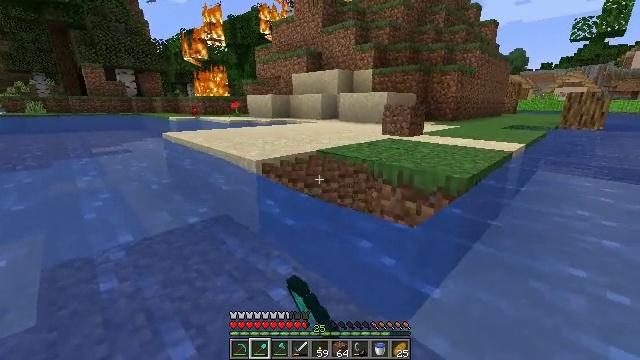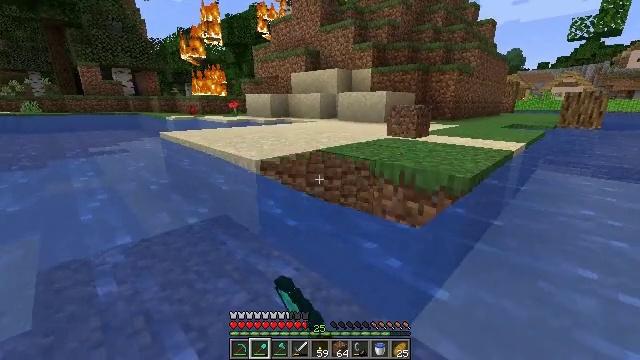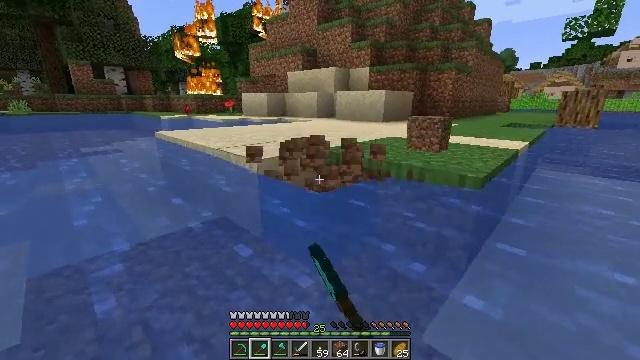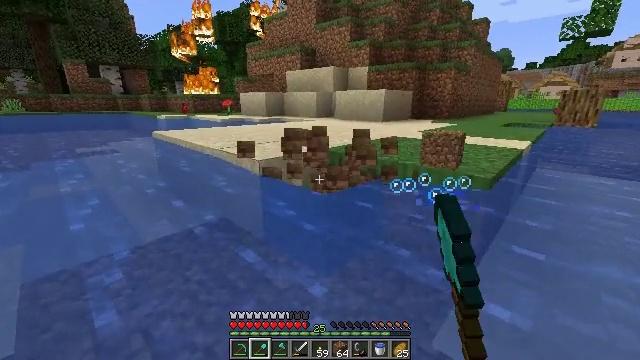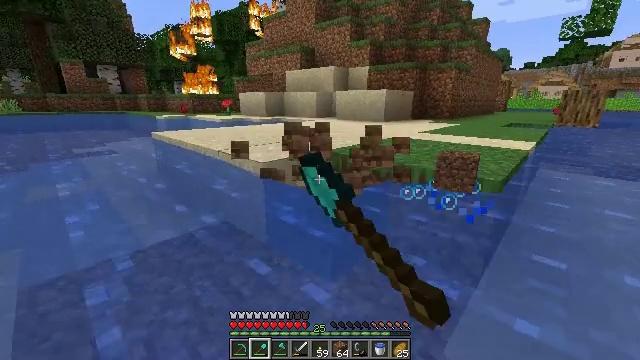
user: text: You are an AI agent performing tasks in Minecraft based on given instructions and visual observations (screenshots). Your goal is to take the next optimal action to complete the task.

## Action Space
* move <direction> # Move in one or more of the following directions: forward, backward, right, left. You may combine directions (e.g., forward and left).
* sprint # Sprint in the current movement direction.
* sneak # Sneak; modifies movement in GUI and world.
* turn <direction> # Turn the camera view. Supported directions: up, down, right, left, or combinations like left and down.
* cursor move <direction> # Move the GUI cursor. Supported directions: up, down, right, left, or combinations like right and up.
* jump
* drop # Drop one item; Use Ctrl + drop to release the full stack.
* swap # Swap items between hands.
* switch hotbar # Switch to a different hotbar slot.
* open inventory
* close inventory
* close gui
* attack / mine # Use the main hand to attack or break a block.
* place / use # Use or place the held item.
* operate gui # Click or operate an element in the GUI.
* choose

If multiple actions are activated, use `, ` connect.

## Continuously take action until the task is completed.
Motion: motion action
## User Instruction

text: Dig up the grass block for dirt.
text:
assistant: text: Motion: move forward and move left, sprint, attack / mine
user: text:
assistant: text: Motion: move forward and move left, sprint, turn right, attack / mine
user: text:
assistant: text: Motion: move forward and move left, sprint, attack / mine
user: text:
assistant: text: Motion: move forward and move left, sprint, attack / mine
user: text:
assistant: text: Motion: sprint, attack / mine